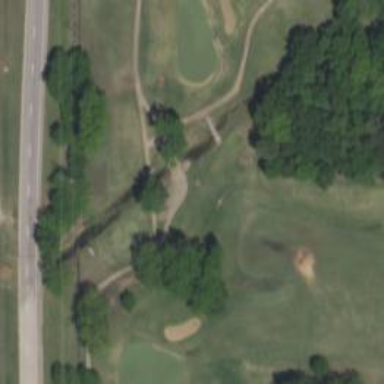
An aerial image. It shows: Path bridge on golf course.